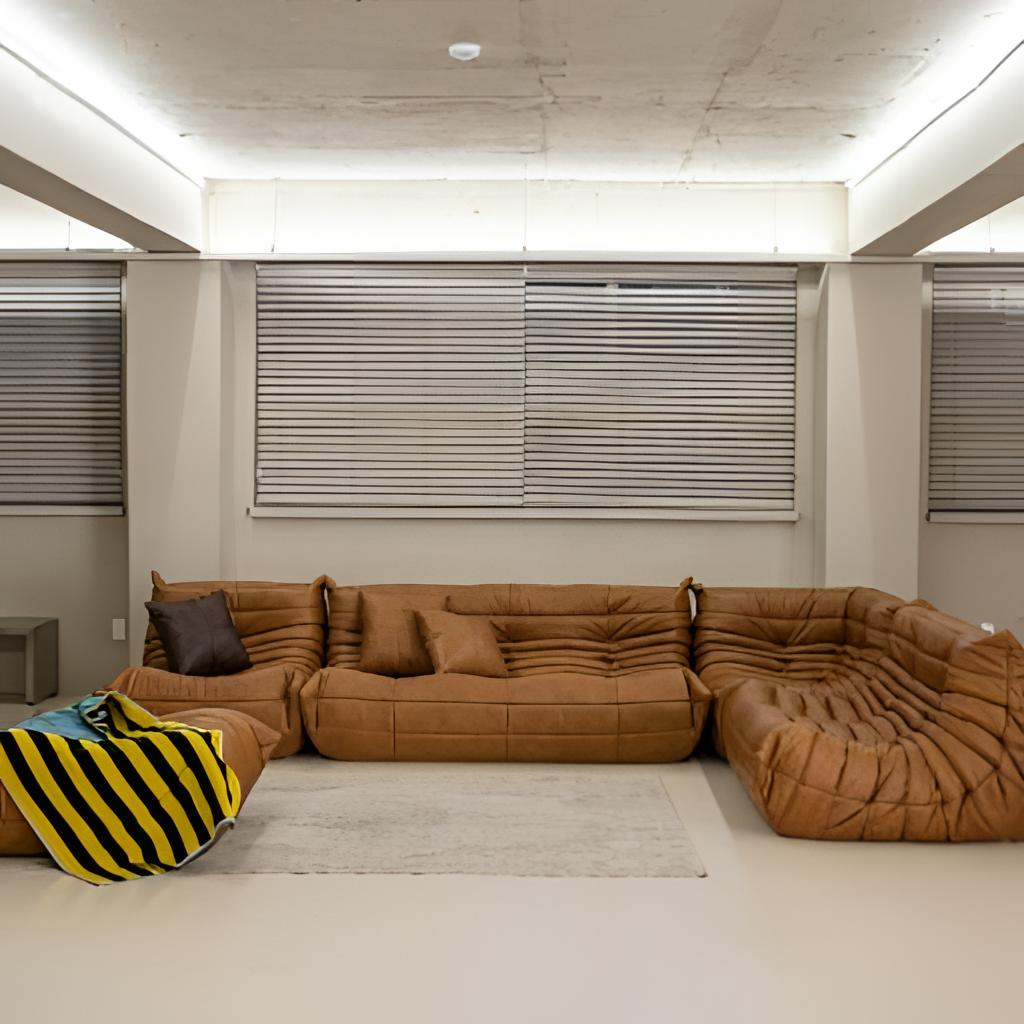
living room, leather sectional sofa, beige tile flooring, with smooth pattern, paint wallpaper, with solid pattern, contemporary